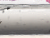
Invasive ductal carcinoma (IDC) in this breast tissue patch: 0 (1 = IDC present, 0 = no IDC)